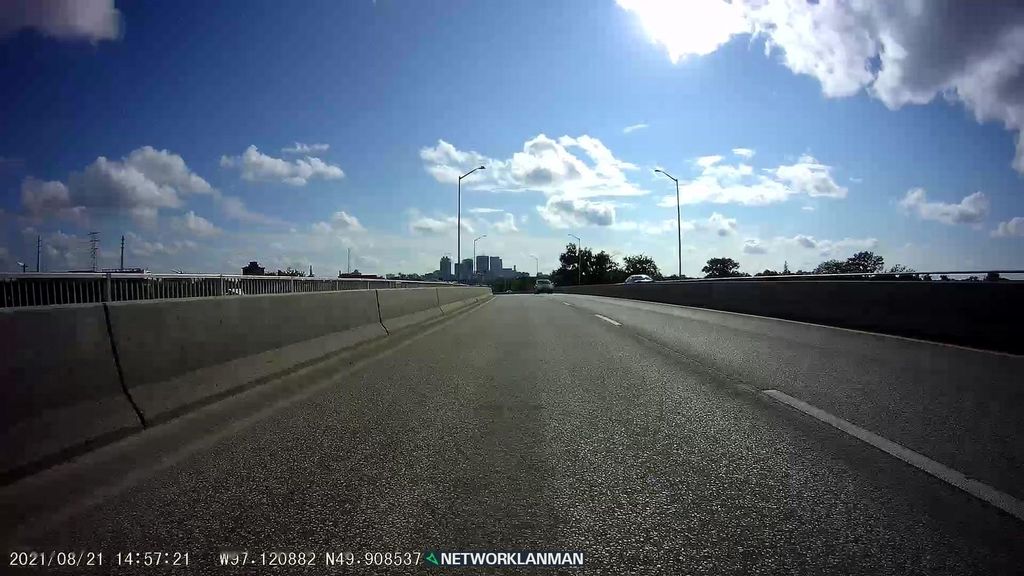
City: winnipeg